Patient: sex M, age 31
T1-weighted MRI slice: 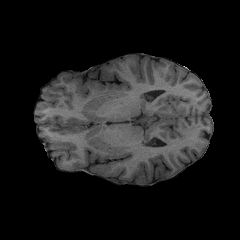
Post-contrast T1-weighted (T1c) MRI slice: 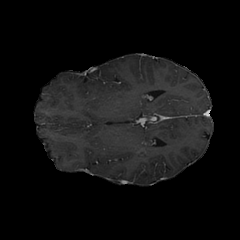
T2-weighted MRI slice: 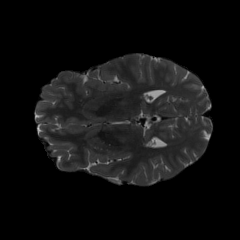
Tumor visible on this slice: no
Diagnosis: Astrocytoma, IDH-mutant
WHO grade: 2